Question: I have this dilemma about designing/programming border or gap widths in an application of mine. I'm using Swing but this is sort of implementation-agnostic. I have a splitter pane (JXMultiSplitPane) dividing two subpanes, shown below outlined in black; the black border will be gone in the real application and is just here for debugging.
You'll note that there's a gap between the two subpanes. That's the splitter, and it needs to be wide enough to grap onto. You'll also notice the gap between each table and the black border. That's supposed to be there to add some reasonable space... except that if I remove the black borders, I now have a space between the two tables that looks 3x as wide as it should be.
My instinct is to get rid of the gap on the right side of the left-hand table, and the gap on the left side of the right hand table, so that the only gap is the splitter itself. Is this the right way to handle it? The only hesitation I have is that I may be giving the user the option to stack these vertically, so the actual border spacing of the left hand table needs to change (spacing adjacent to the splitter should be set to 0) and that seems weird....

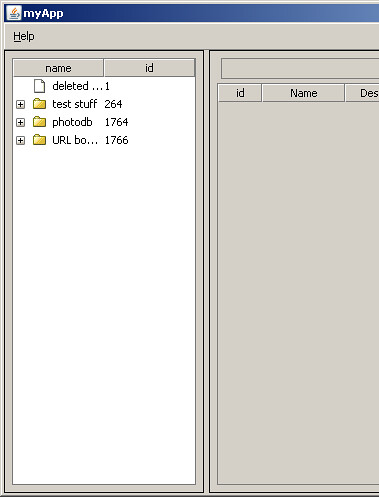
Answer: Of course gap between those two panels needs to be only splitter and nothing else. There is no other way.
<URL>